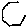
Label: hexagon